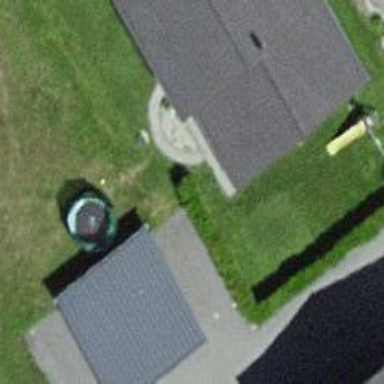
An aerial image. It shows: Garage building.